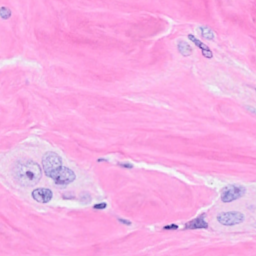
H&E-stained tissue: Breast